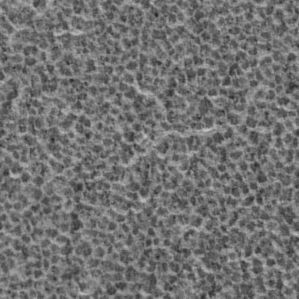
Label: frost